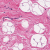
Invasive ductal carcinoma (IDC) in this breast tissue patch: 0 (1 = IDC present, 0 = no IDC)